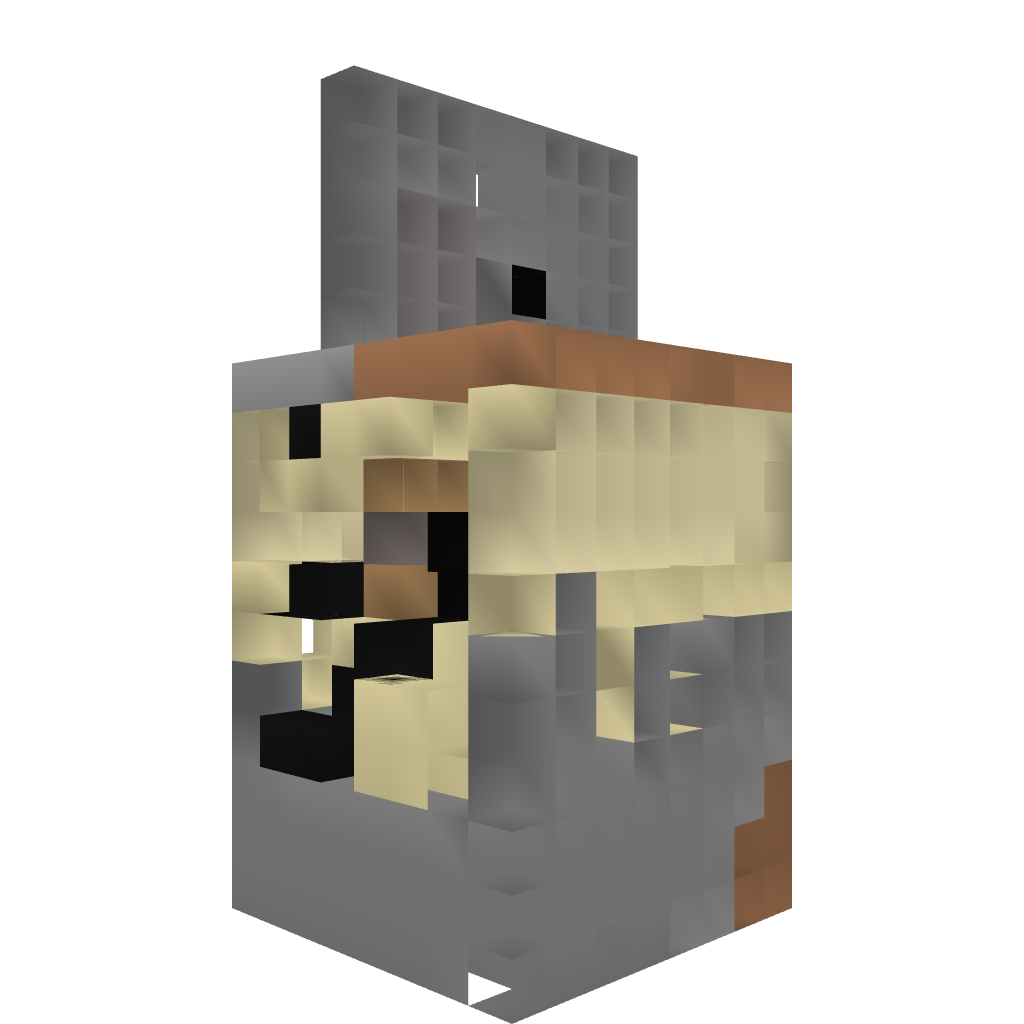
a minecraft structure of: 2W 3H Piston Gravel Door